Field crop: maize
Growth stage: 2
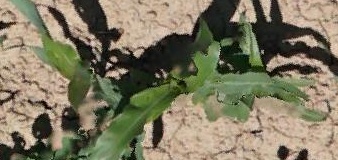
Species: maize